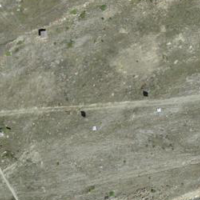
EUNIS habitat code: 31
Species observed at this site:
Pyrrhocorax graculus
Juncus jacquinii